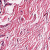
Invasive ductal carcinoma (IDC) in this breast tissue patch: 0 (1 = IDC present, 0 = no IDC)